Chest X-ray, AP view. Patient: 52 years old, sex M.
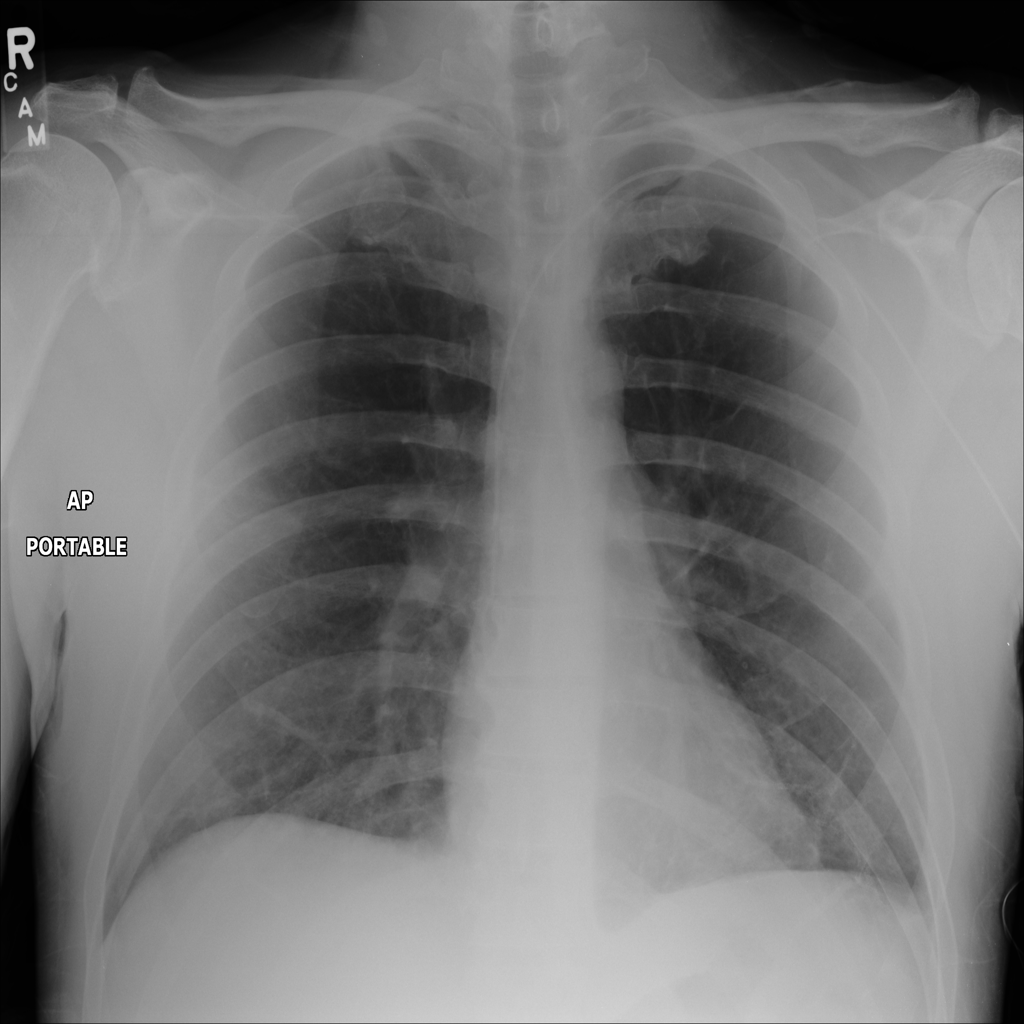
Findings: No Finding